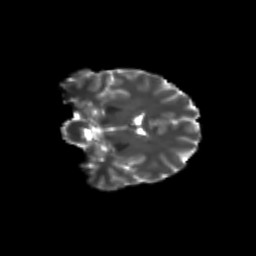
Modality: T2w
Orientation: coronal
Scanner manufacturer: siemens
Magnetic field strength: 3 T
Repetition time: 9.2 s
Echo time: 0.084 s